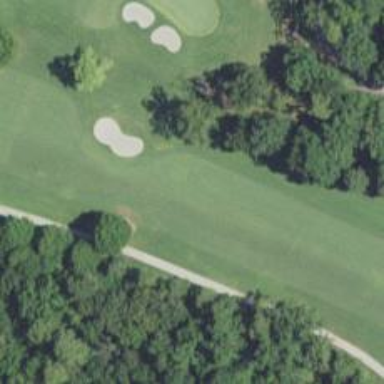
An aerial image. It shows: Golf hole.